Question: I'm trying to colapse some form questions when you click on the title "Block" (of those questions) and they are shown by a ng-repeat as shown:
<URL>

'''
<form>
<div ng-repeat="bloque in elementos track by $index"">
<div ng-click="toggle({{bloque.index}})">
<div class="card text-white bg-info mb-3" style=" position:absolute center">
<div class="card-header text-center">{{bloque.supertitulo}}</div>
</div>
</div>
<div class="preguntas{{bloque.index}}" ng-repeat="pregunta in bloque.preguntas">
<div class="card border-primary " style="">
<div class="card-body text-primary" style="background-color:#cef8ff">
<p class="card-text" style="font-size:smaller; margin: -15px; justify-content:flex-end; padding:10px">{{pregunta.titulo}}</p>
</div>
</div>
<div class="form-group input-group">
<div class="input-group-prepend">
<span class="input-group-text"> <i class="fa fa-question"></i> </span>
</div>
<select class="form-control">
<option selected="">Seleccione una opcion</option>
<option ng-repeat="opcion in pregunta.opciones">{{opcion}}</option>
</select>
</div>
</div>
</div>
<div class="form-group">
<button type="submit" class="btn btn-primary btn-block" style="background-color:greenyellow"> Enviar </button>
</div>
</form>
'''
And I have a function to toggle the questions inside de "Block" when you click on it:
'''
$scope.toggle= function(index) {
var x = document.getElementsByClassName("preguntas" + "${index}");
for (var i = 0, length = x.length; i < length; i++) {
if (x[i].style.display === "none") {
x[i].style.display = "block";
} else {
x[i].style.display = "none";
}
}
}
'''
But I get this error:
> Error: $parse:syntax
Syntax Error
Syntax Error: Token '{' invalid key at column 9 of the expression [toggle({{bloque.index}})] starting at [{bloque.index}}].'
How can I make this work? I guess there is another approach easier than mine and that works.
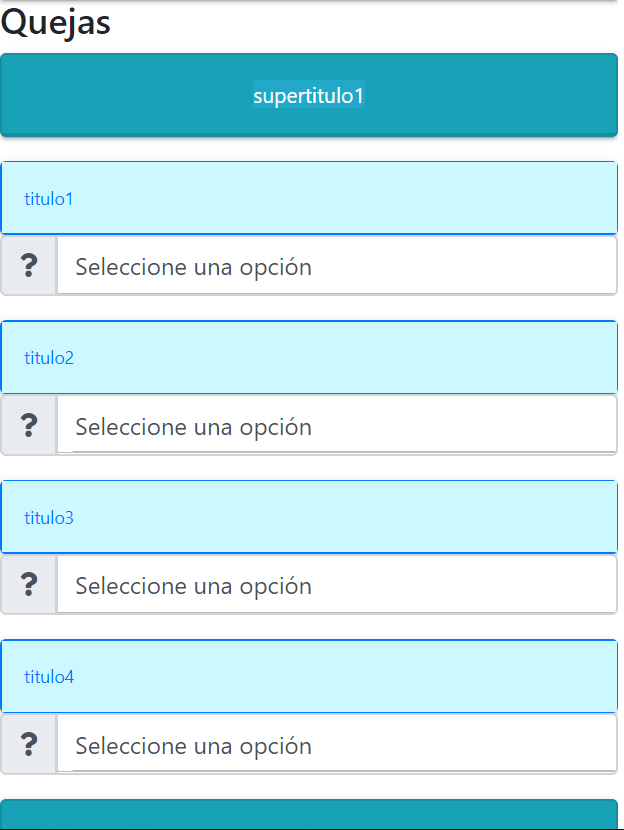
Answer: I think you can pass the index through in the following way. This should send the index into the toggle function.
'''
<div ng-click="toggle($index)">
'''
In the function you could check by.
'''
$scope.toggle= function(index) {
console.log(index) // should be correct index.
}
'''
Would probably take of the extra " here as well.
'''
<div ng-repeat="bloque in elementos track by $index"">
'''
Here is some <URL> that may help.